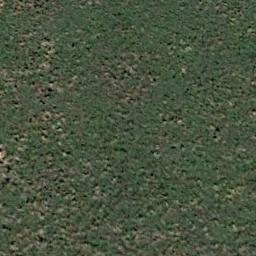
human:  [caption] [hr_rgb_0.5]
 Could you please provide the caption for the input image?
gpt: The meadow is consist of green grass and dry grass .

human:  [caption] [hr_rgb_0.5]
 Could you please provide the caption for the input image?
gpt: The entire image is dominated by grass .

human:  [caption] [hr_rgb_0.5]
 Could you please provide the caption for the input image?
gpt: This meadow has evenly distributed sparse grasses .

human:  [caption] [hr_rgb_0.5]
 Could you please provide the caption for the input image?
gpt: There is no grass in some parts of the meadow .

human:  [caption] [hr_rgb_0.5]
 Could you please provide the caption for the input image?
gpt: There are many brown rocks on the meadow .